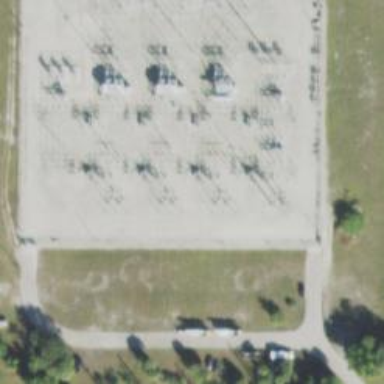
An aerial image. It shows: Switch for power supply.